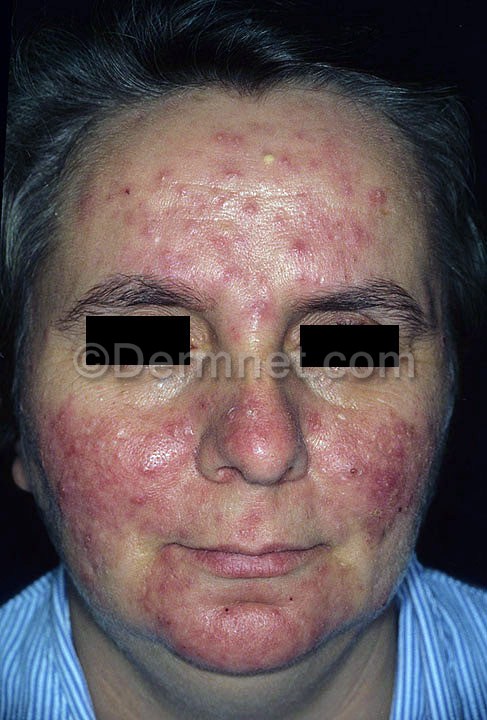
Disease: Acne and Rosacea Photos